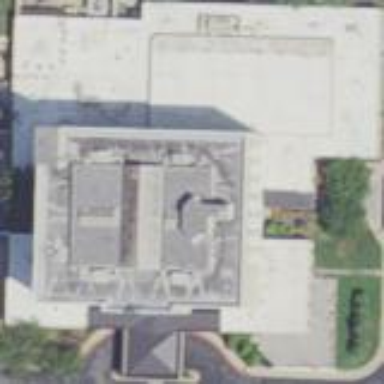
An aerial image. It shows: Hotel building.